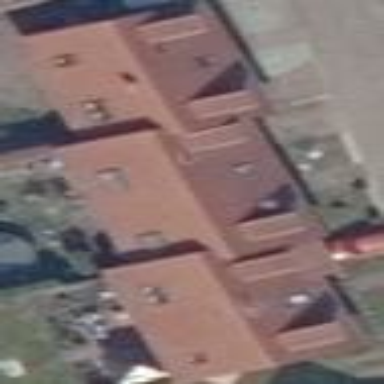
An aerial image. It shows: Terrace building.